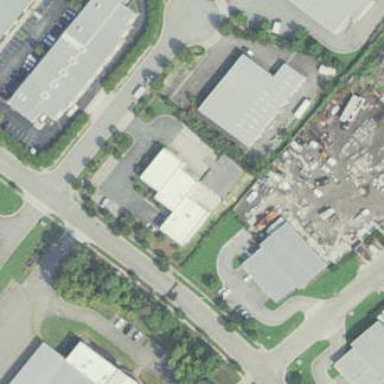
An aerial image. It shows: Building.